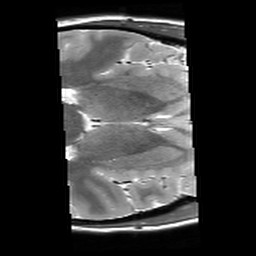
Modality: T2starw
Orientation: axial
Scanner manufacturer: siemens
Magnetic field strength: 3 T
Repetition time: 8.1 s
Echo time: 0.05 s